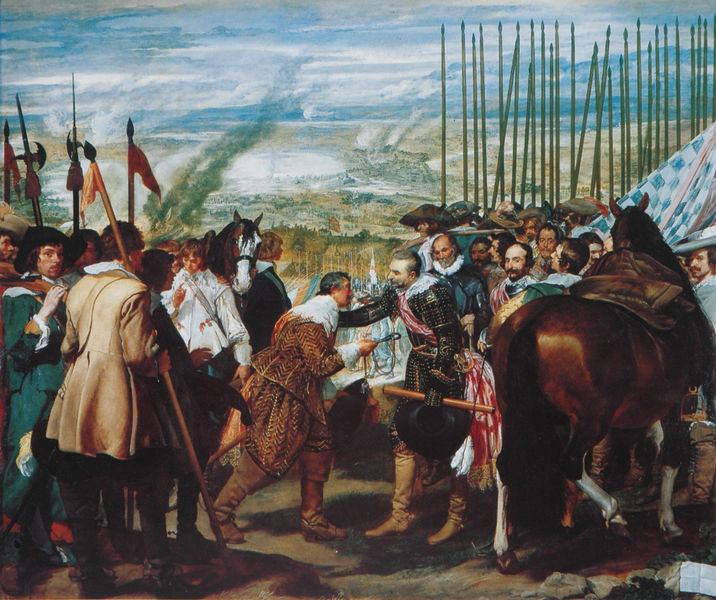
Titel: Übergabe von Breda (Die Lanzen)
Künstler: Diego Rodríguez de Silva y Velázquez
Standort: Madrid
Institution: Museo del Prado
Schlagwörter: berg, blau, feuer, gemälde, himmel, kampf, mann, rubens, schatten, weiß, wolken, landschaft, ocker, see, stadt, braun, hintergrund, hut, männer, rücken, blick, gürtel, schnee, weg, wiese, rock, barock, geschichte, kragen, stein, signatur, ebene, feld, horizont, rauch, gewand, adel, schulter, pferd, pferde, reiter, stock, blesse, huf, hufe, sattel, schärpe, papier, fahnen, man, stab, fahne, flagge, berge, gebirge, dorf, krieg, querformat, schlacht, könig, lanze, soldaten, glanz, selbstporträt, velasquez, zettel, bayern, bayrisch, porträts, festung, schwert, waffen, soldat, bürger, selbstbildnis, stiefel, herrscher, treffen, frieden, portraits, verhandlung, armee, heer, rüstung, wallenstein, karte, fuchs, stäbe, gewehr, niederlage, krieger, begegnung, historienmalerei, garde, hellebarde, lanzen, feldherr, plan, himel, übergabe, piken, velazquez, speer, speere, schlüssel, flaggen, fernglas, begrüßung, heerführer, kreig, sporen, städte, unterwerfung, schlachtfeld, zelte, truppen, feldherren, einigung, espagne, versöhnung, russ, bataille, lance, lances, landsknechte, bleu ciel, breda, edelleute, gewändter, kapitulation, lagebesprechung, schlüsselübergabe, scklacht, vor der schlacht, öandschaft, übergabe bei breda, raich, disskusion, stattel, prado, escorial